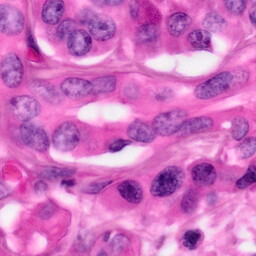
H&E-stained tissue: Pancreatic